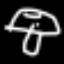
Label: mushroom